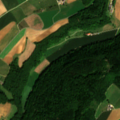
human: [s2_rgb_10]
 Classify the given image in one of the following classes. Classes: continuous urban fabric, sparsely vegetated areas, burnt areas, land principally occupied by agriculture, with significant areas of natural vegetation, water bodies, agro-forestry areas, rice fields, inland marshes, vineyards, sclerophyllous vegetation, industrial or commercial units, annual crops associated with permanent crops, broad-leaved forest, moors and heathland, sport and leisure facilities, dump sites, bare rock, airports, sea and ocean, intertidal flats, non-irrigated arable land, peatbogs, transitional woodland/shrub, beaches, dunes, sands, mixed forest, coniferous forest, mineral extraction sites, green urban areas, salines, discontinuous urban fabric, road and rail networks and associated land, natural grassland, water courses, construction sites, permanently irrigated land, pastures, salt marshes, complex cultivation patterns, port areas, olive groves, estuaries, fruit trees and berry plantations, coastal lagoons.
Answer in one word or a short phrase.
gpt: non-irrigated arable land, mixed forest